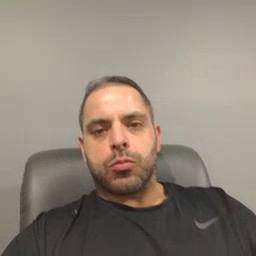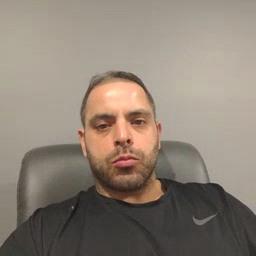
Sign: stairs